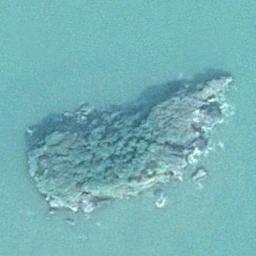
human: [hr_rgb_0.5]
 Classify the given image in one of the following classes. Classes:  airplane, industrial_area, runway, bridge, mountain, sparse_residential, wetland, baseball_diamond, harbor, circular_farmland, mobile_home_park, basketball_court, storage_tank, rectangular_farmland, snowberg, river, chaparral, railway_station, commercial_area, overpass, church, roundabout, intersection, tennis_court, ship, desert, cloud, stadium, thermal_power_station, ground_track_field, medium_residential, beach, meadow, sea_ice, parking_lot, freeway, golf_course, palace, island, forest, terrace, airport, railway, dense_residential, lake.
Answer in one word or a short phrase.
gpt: island